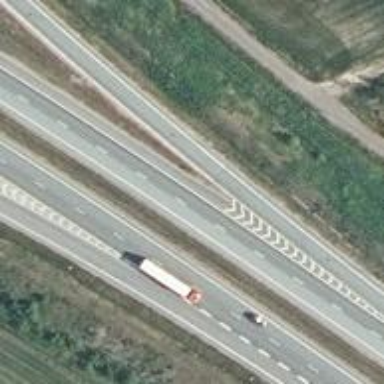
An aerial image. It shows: Asphalt motorway.